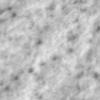
Label: no_change